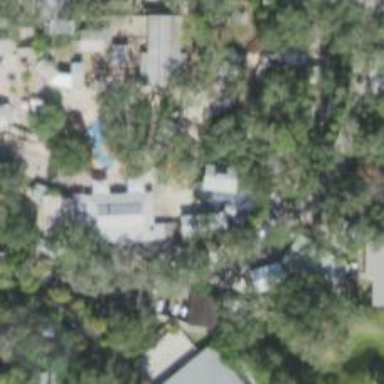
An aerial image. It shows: Theme park.